Interaction volume radius: 5 \u00c5
Interaction volume height: 25 \u00c5
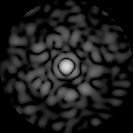
Disorder parameter: 0.8131